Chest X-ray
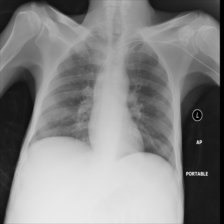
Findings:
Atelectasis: negative
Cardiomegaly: negative
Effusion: negative
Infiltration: negative
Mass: negative
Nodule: negative
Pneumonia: negative
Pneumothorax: negative
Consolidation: negative
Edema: negative
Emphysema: negative
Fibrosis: negative
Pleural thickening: negative
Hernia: negative